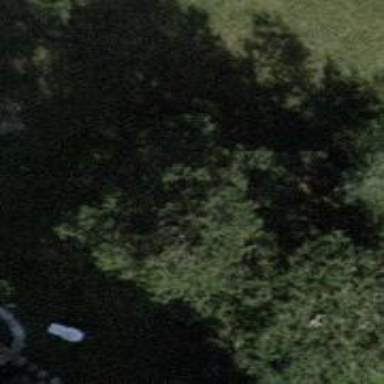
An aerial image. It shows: Evergreen needle-leaved tree.